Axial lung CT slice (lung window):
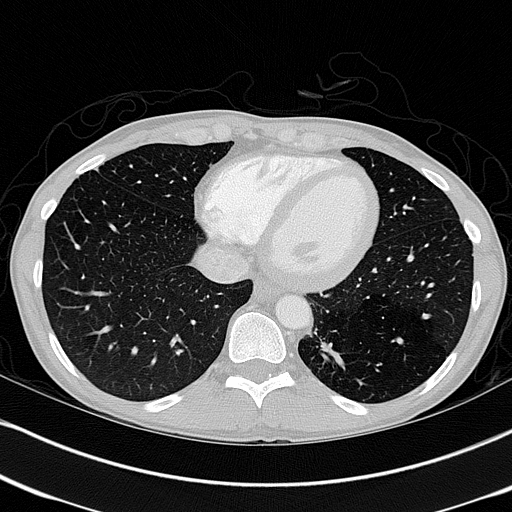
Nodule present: no